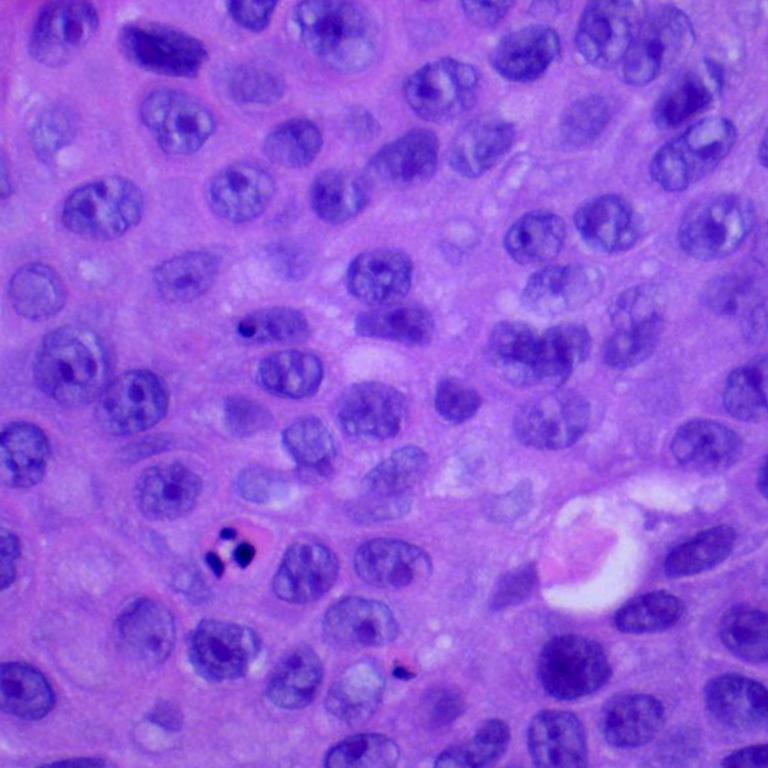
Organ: lung
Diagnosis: squamous carcinomas